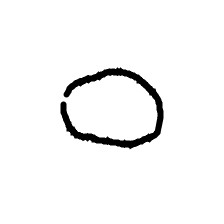
Shape: circle